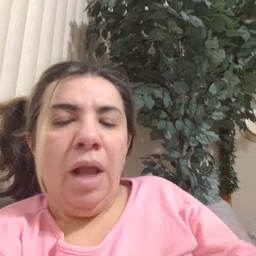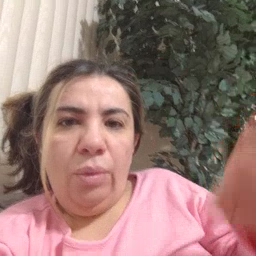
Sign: hello